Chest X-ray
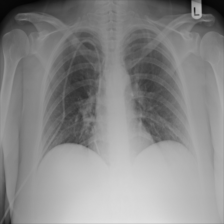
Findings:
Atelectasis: negative
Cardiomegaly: negative
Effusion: negative
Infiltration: negative
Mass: negative
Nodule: negative
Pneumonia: negative
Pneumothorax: negative
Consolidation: negative
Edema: negative
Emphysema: negative
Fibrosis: negative
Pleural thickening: negative
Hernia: negative